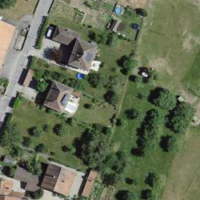
EUNIS habitat code: 54
Species observed at this site:
Datura stramonium